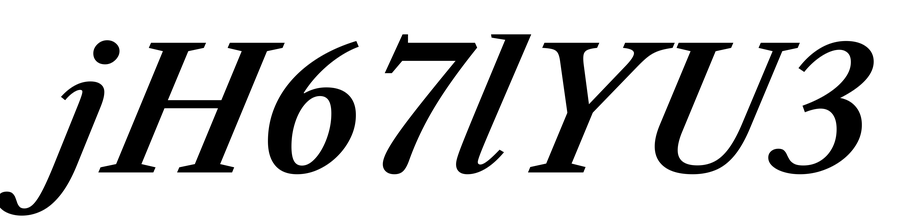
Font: LibreCaslonText-Italic_SemiBold_Italic